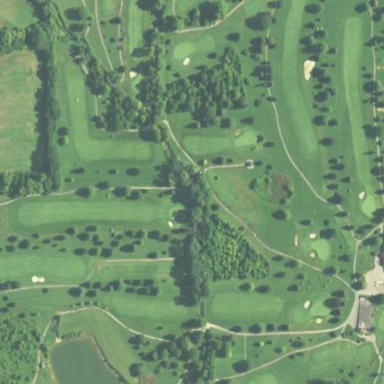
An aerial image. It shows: Golf rough area.